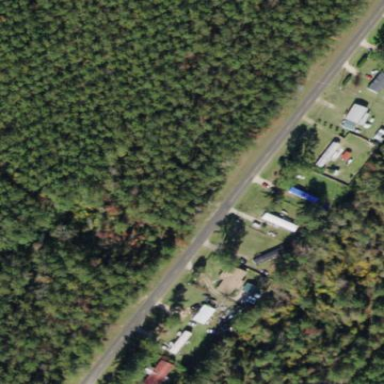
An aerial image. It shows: Residential area known as trailer park.